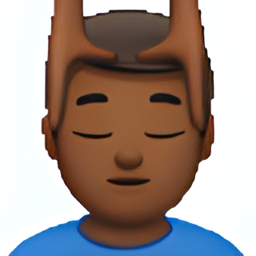
Name: man getting face massage type 5
Emoji: 💆🏾‍♂️
Group: People & Body
Sub-group: person-activity